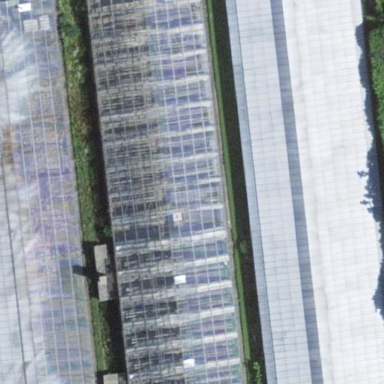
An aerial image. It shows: Greenhouse.